Question: I am unable to get the bootstrap multiselect drop-down to work in my View. I simply get the button pictured here
.
However, clicking on it does not trigger the drop-down to appear.
Below is my code snippet and the css/js files I'm including. I did not catch any errors in the browser dev tools. Am I missing anything?
'''
<select id="example-getting-started" multiple="multiple">
<option value="cheese">Cheese</option>
<option value="tomatoes">Tomatoes</option>
<option value="mozarella">Mozzarella</option>
<option value="mushrooms">Mushrooms</option>
<option value="pepperoni">Pepperoni</option>
<option value="onions">Onions</option>
</select>
<script type="text/javascript" src="http://ajax.googleapis.com/ajax/libs/jquery/1.8.3/jquery.min.js"></script>
<link href="http://cdnjs.cloudflare.com/ajax/libs/twitter-bootstrap/3.0.3/css/bootstrap.min.css"
rel="stylesheet" type="text/css" />
<script type="text/javascript" src="http://cdnjs.cloudflare.com/ajax/libs/twitter-bootstrap/3.0.3/js/bootstrap.min.js"></script>
<link href="http://cdn.rawgit.com/davidstutz/bootstrap-multiselect/master/dist/css/bootstrap-multiselect.css" rel="stylesheet" type="text/css" />
<script src="http://cdn.rawgit.com/davidstutz/bootstrap-multiselect/master/dist/js/bootstrap-multiselect.js" type="text/javascript"></script>
<!-- Initialize the plugin: -->
<script type="text/javascript">
$('#example-getting-started').multiselect();
</script>
'''
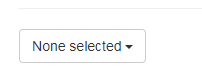
Answer: You are using CDN's of CSS and JS and you are not fowling correct order that's why it's not working check this code it's working for me.
'''
<link href="http://cdn.rawgit.com/davidstutz/bootstrap-multiselect/master/dist/css/bootstrap-multiselect.css" rel="stylesheet" type="text/css" />
<link href="http://cdnjs.cloudflare.com/ajax/libs/twitter-bootstrap/3.0.3/css/bootstrap.min.css"
rel="stylesheet" type="text/css" />
<script type="text/javascript" src="http://ajax.googleapis.com/ajax/libs/jquery/1.8.3/jquery.min.js"></script>
<script type="text/javascript" src="http://cdnjs.cloudflare.com/ajax/libs/twitter-bootstrap/3.0.3/js/bootstrap.min.js"></script>
<script src="http://cdn.rawgit.com/davidstutz/bootstrap-multiselect/master/dist/js/bootstrap-multiselect.js" type="text/javascript"></script>
<!-- Initialize the plugin: -->
<script type="text/javascript">
$(document).ready(function() {
$('#example-getting-started').multiselect();
});
</script>
<select id="example-getting-started" multiple="multiple">
<option value="cheese">Cheese</option>
<option value="tomatoes">Tomatoes</option>
<option value="mozarella">Mozzarella</option>
<option value="mushrooms">Mushrooms</option>
<option value="pepperoni">Pepperoni</option>
<option value="onions">Onions</option>
</select>
'''